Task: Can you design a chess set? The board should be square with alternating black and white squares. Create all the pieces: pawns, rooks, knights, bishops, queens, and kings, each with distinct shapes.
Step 3812:
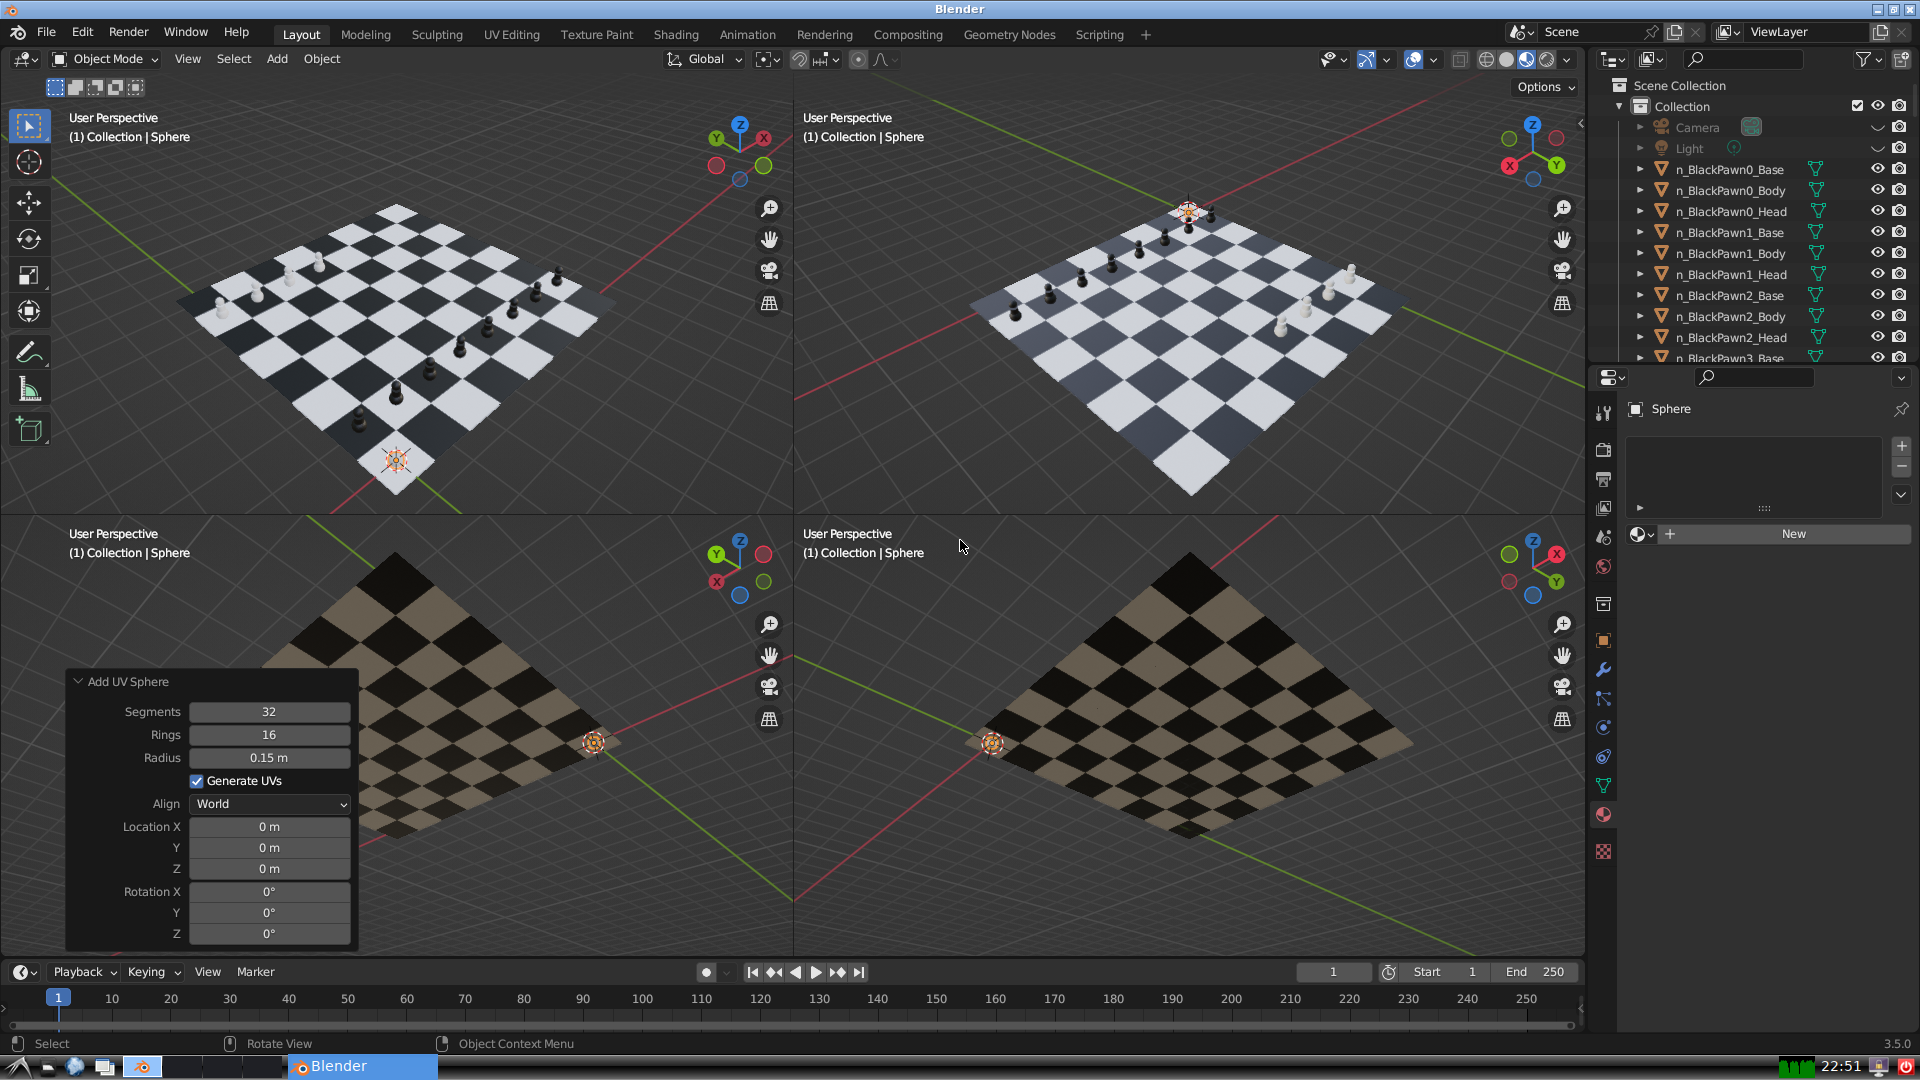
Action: {"mouse_move": [270, 827]}